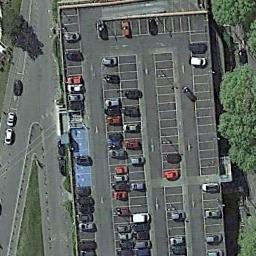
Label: parking_lot